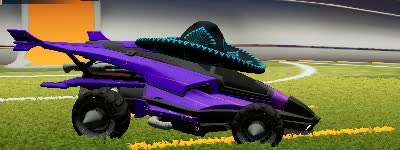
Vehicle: aftershock